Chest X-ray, AP view. Patient: 32 years old, sex M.
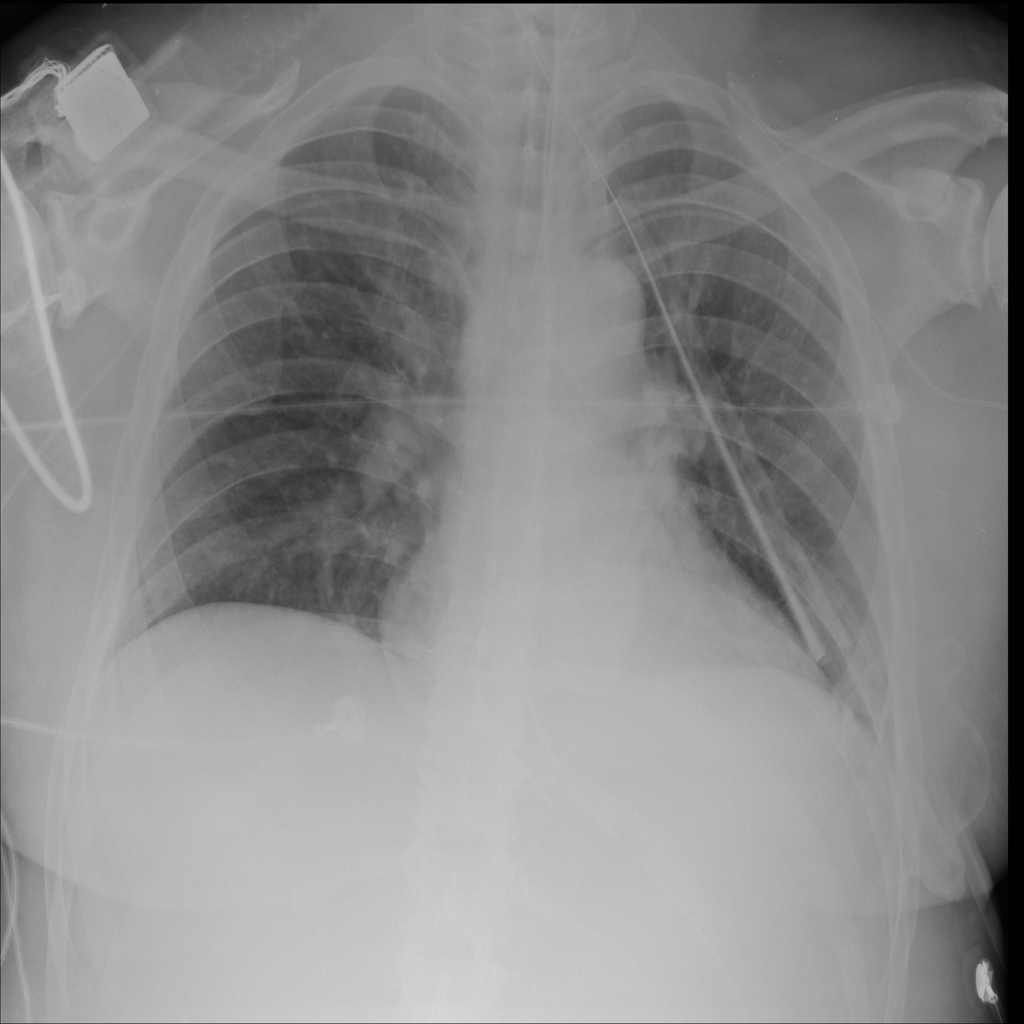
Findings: No Finding